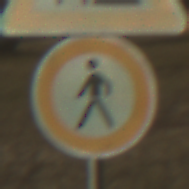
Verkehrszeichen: VerbotFussgaenger
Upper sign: Arbeitsstelle
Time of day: SunriseSunset
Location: Outdoor (Nature)
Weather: Clear
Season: NotSpecified
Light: Natural